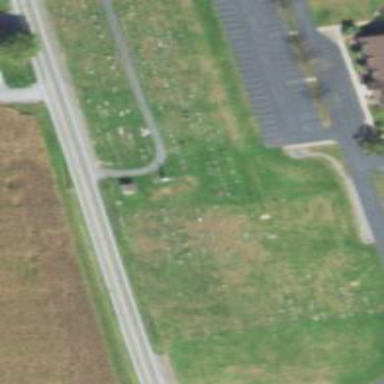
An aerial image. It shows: Cemetery.